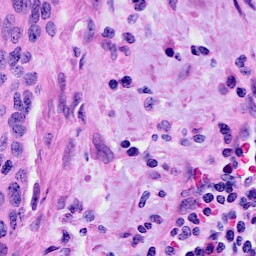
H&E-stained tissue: Cervix